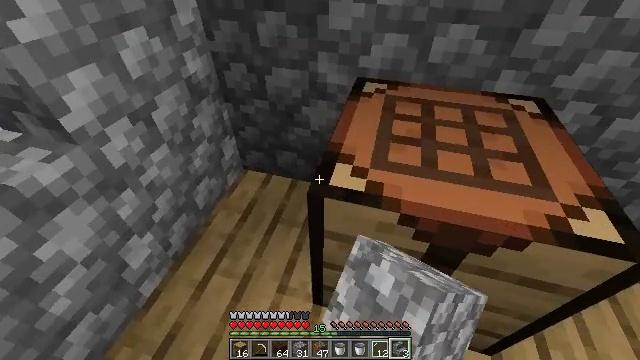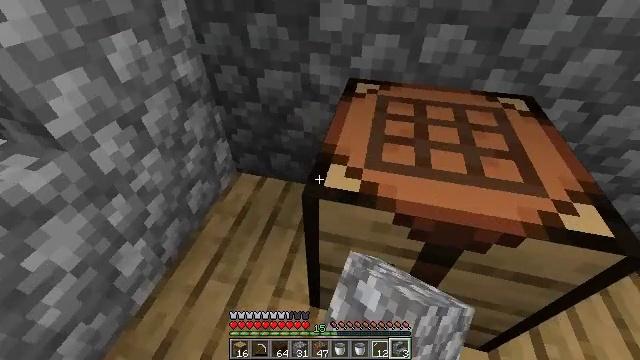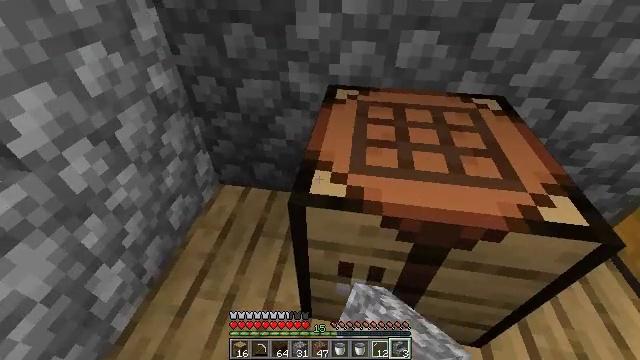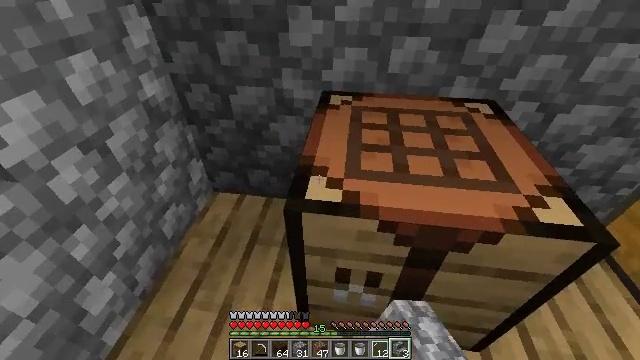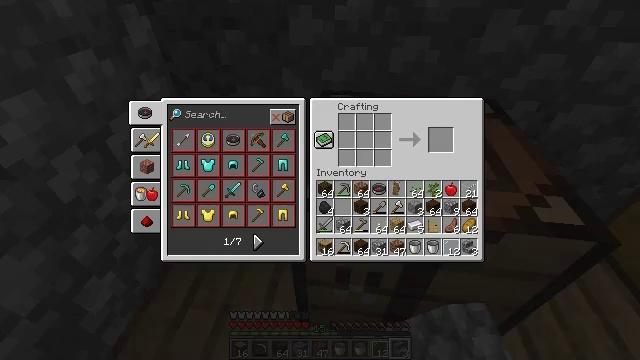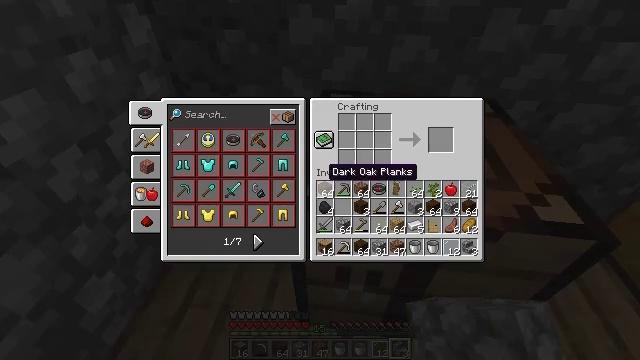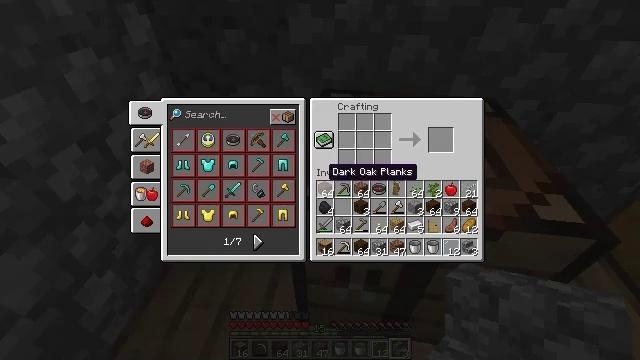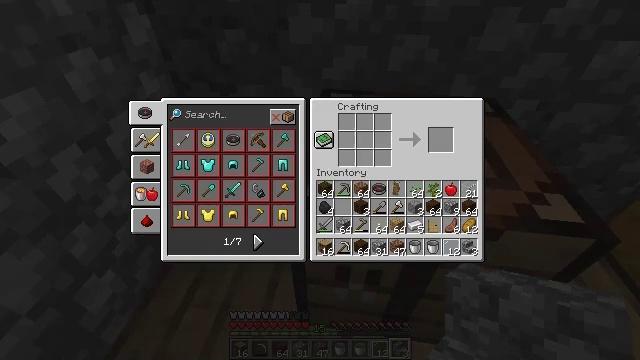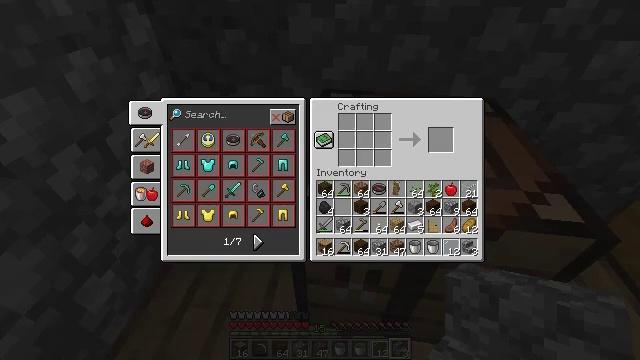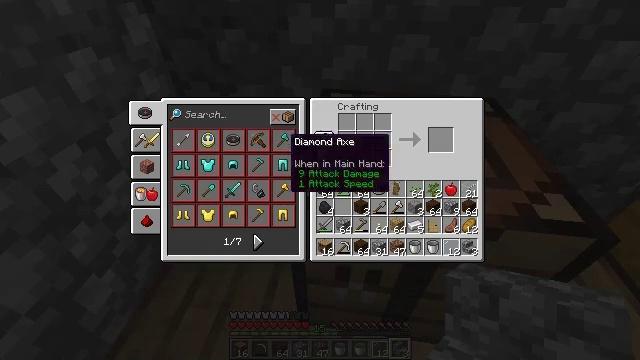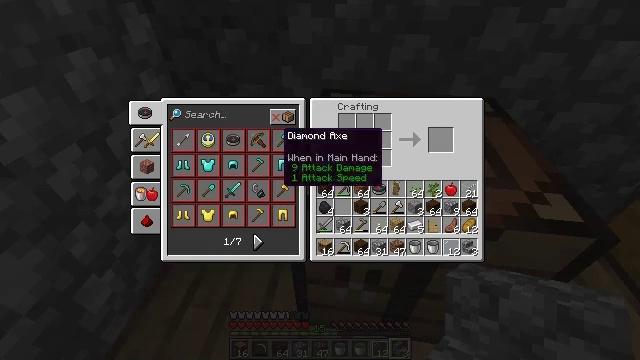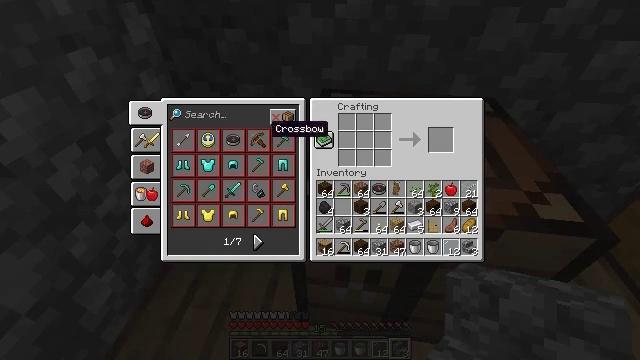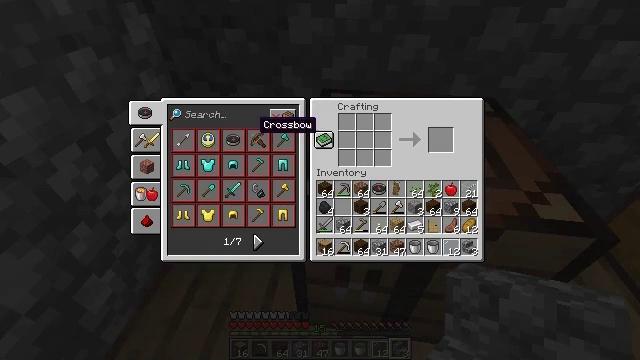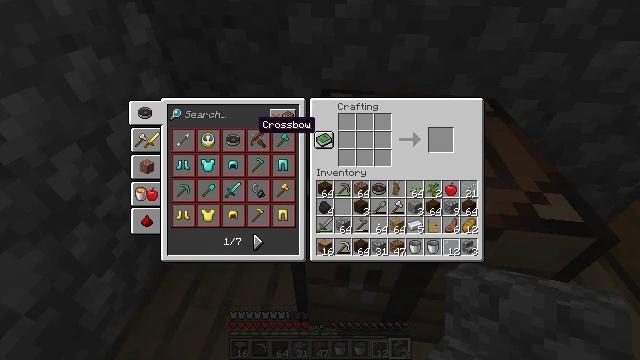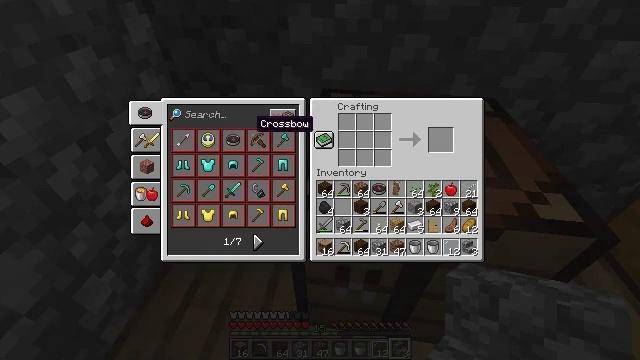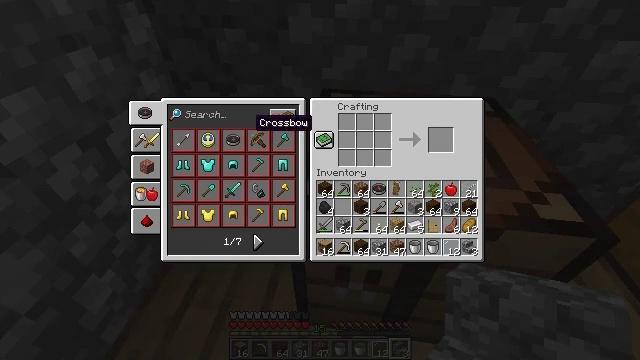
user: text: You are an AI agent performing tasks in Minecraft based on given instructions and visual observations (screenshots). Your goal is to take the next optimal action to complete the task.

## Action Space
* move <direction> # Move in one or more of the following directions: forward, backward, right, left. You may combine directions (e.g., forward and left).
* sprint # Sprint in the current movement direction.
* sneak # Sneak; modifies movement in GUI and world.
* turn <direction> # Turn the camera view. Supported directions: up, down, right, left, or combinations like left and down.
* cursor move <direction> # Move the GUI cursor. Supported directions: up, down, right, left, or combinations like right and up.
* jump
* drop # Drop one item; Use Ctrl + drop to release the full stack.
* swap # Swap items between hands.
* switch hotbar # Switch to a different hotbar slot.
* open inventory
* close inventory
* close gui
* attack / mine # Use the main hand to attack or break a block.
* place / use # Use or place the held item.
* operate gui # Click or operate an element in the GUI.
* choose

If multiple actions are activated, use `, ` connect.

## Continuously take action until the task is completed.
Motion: motion action
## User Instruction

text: Make a dark oak trapdoor.
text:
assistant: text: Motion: turn right, use / place
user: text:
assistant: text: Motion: turn right and up
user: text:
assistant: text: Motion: turn right and up
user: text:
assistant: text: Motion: open gui
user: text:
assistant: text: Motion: no_op
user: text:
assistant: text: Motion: no_op
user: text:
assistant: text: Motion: no_op
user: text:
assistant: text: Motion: cursor move left and up
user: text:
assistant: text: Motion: cursor move left and up
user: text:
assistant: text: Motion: no_op
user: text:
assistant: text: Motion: cursor move left and up
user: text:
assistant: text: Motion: cursor move left
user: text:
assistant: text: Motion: no_op
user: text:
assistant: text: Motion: no_op
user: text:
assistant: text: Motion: no_op
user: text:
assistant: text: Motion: no_op
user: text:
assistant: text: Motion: no_op
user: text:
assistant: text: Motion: no_op
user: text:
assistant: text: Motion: no_op
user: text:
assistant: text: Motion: operate gui
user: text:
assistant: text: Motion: operate gui
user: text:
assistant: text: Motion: operate gui
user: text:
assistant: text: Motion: no_op
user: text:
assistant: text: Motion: no_op
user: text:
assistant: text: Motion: no_op
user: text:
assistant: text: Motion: no_op
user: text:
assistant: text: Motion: no_op
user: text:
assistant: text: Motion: no_op
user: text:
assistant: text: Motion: no_op
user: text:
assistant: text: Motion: no_op